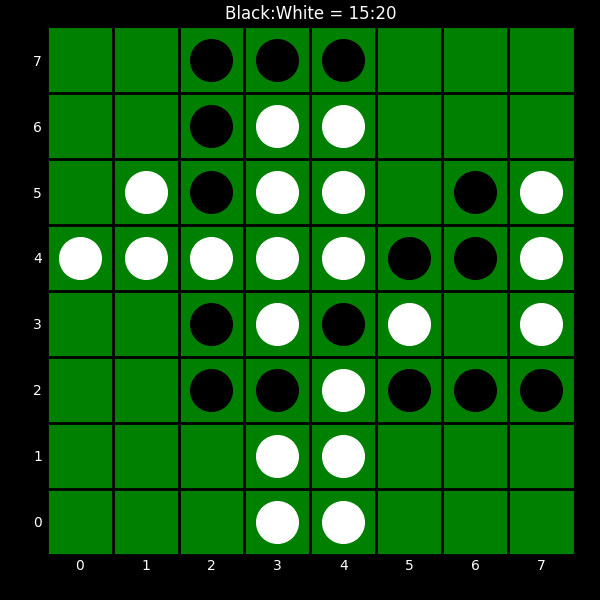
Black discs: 15
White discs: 20